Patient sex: F
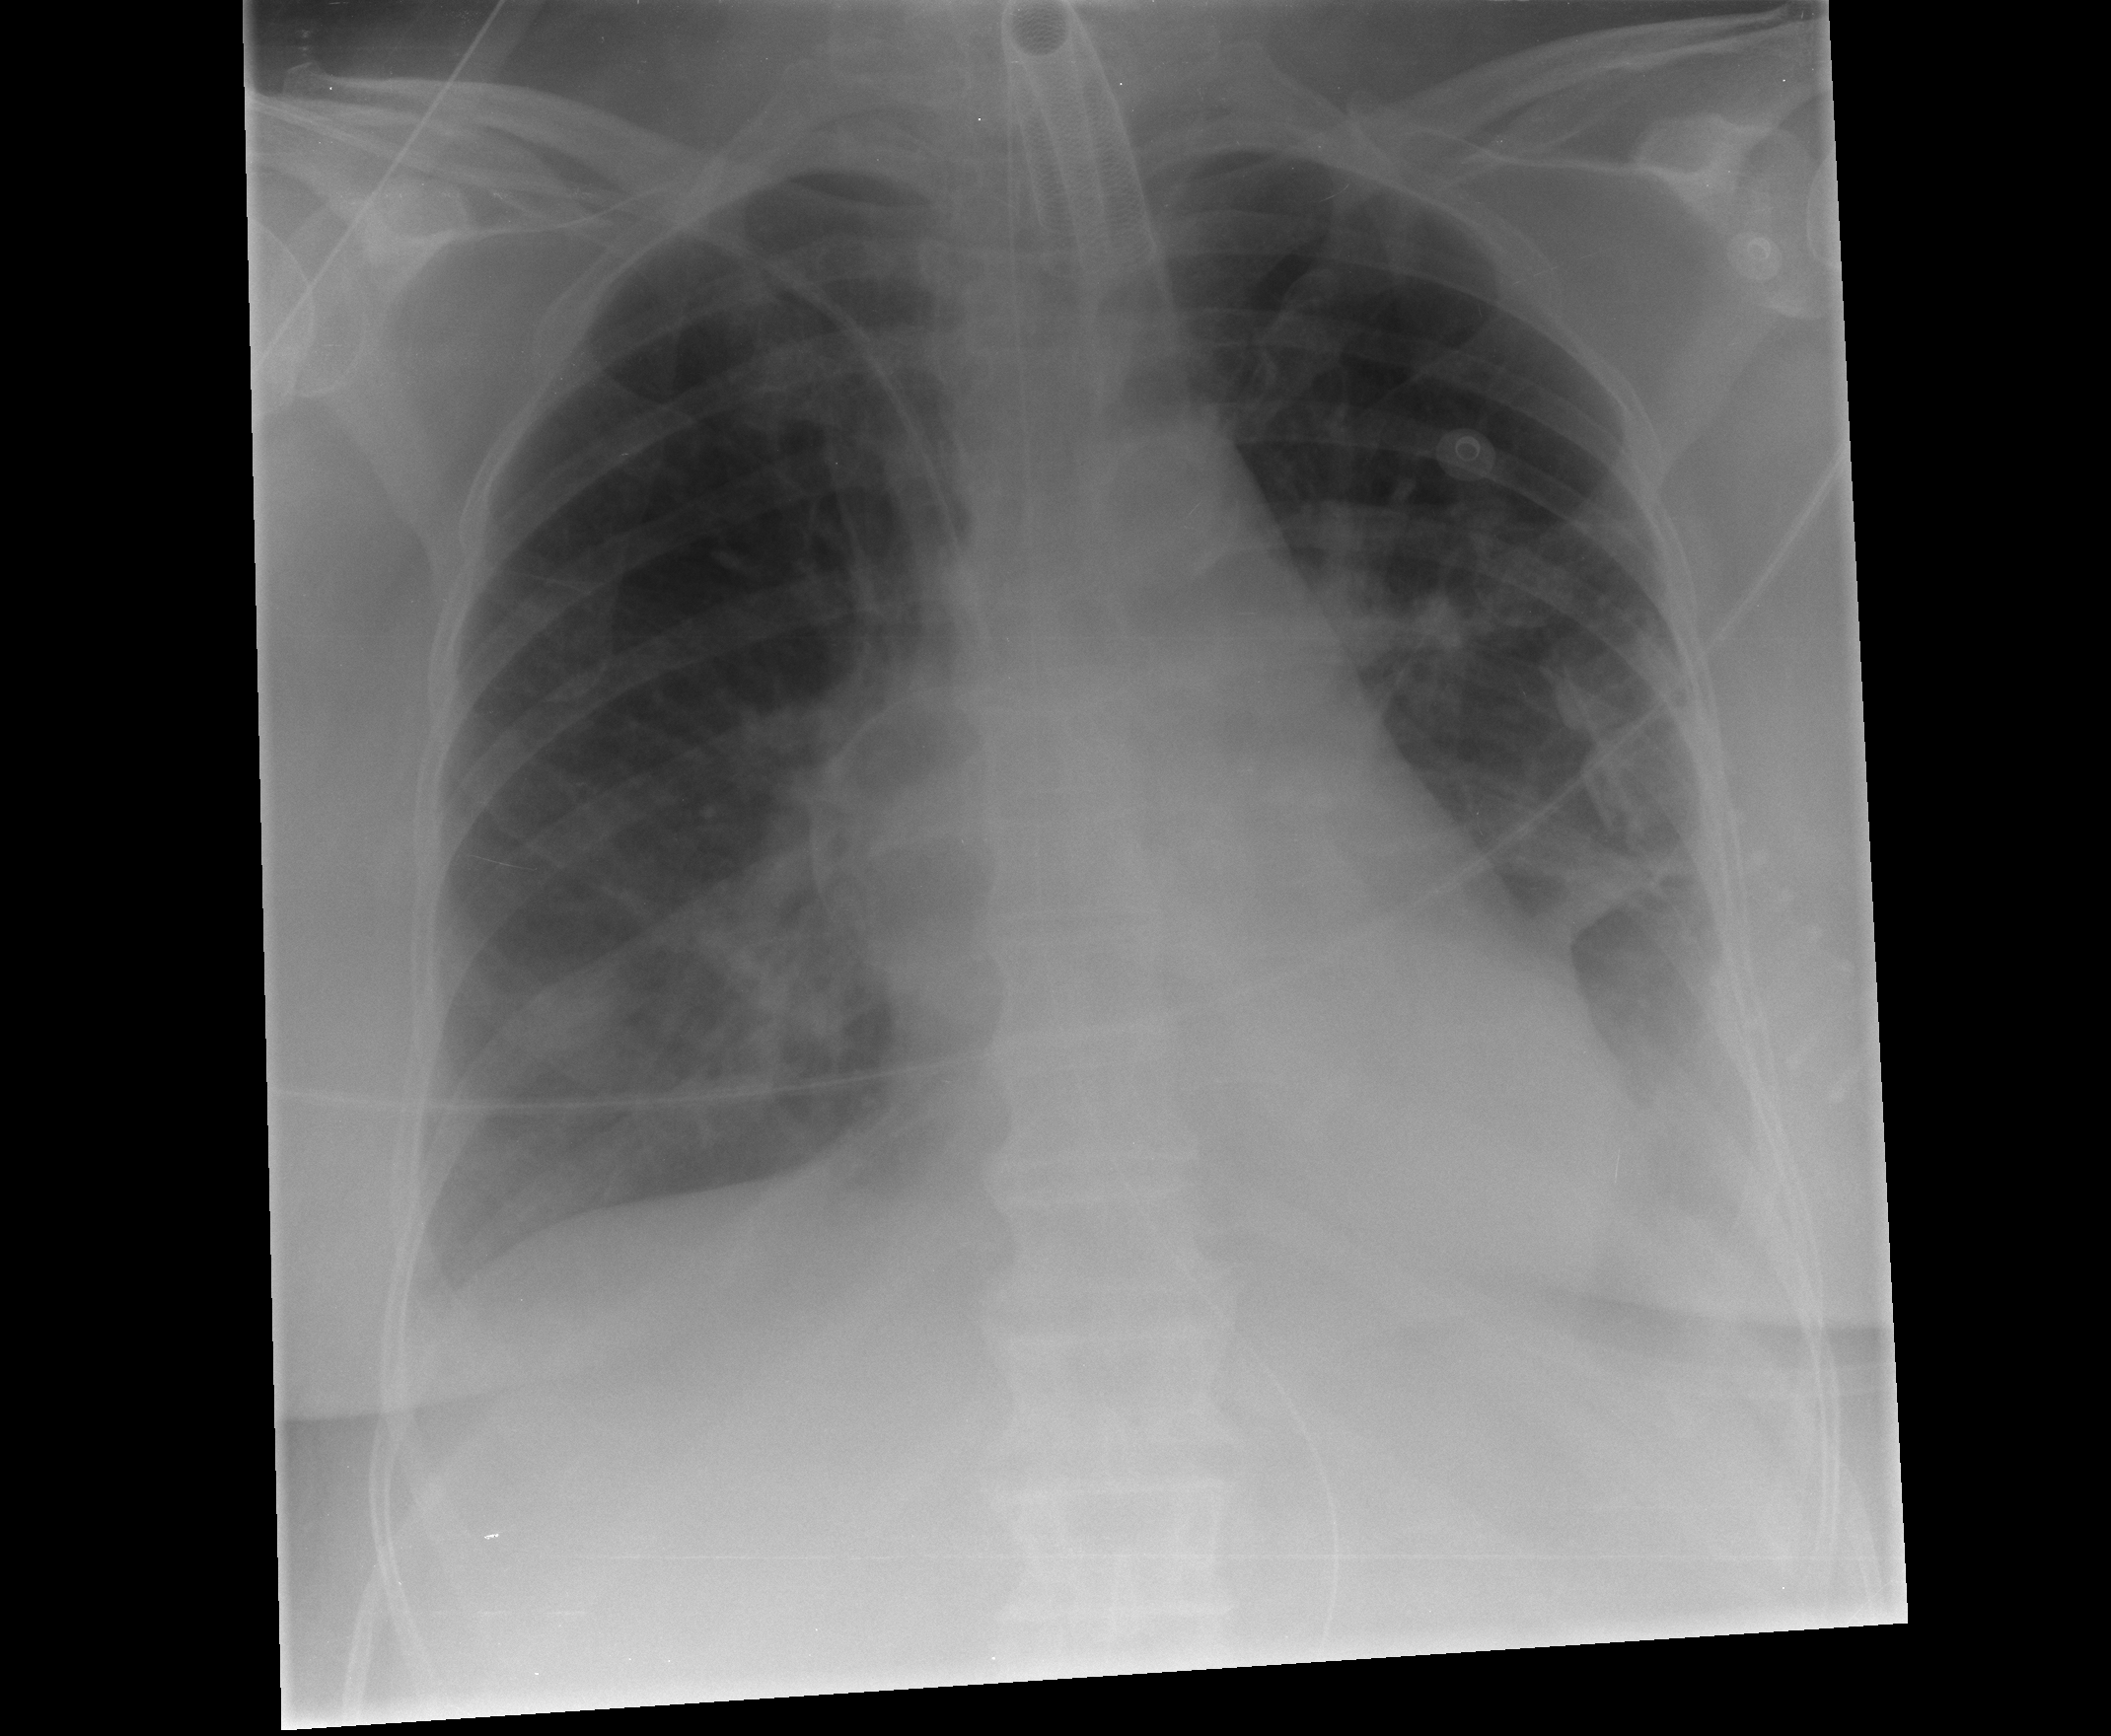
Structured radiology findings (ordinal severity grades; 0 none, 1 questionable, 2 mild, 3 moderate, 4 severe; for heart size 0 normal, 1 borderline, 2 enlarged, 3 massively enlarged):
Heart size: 0
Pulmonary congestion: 0
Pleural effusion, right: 0
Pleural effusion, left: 2
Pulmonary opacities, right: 0
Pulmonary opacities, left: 0
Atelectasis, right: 0
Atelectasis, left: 0